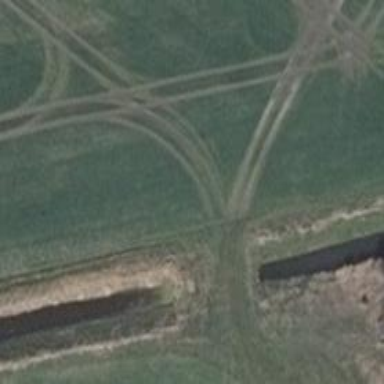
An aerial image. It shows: Grass track with grade5 track type.